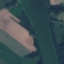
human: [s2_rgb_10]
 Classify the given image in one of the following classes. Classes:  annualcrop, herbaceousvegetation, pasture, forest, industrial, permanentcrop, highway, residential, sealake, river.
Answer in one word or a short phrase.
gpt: River